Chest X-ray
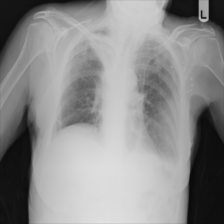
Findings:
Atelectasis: negative
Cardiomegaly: negative
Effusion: negative
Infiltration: negative
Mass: negative
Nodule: negative
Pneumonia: negative
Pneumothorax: negative
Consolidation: negative
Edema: negative
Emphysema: negative
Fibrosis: negative
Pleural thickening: negative
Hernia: negative